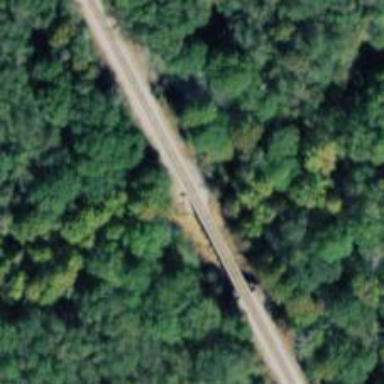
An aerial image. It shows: Railway track.